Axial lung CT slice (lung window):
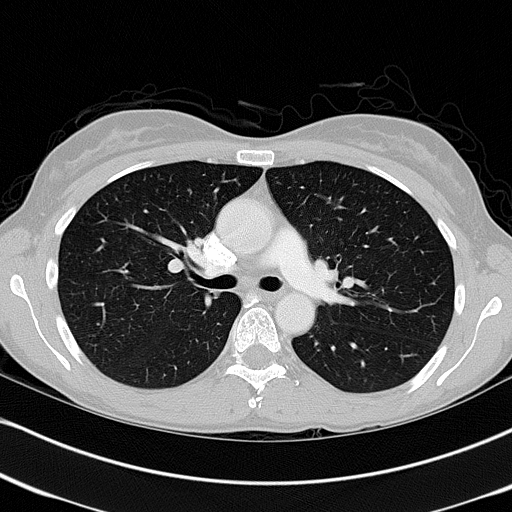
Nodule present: no